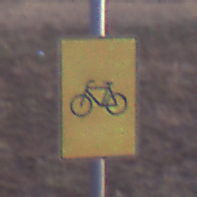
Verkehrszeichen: RadverkehrOhnePfeilsymbol
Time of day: SunriseSunset
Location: Outdoor (Nature)
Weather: Clear
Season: NotSpecified
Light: Natural